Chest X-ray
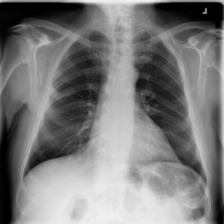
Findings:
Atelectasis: negative
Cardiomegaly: negative
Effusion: negative
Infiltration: negative
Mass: negative
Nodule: negative
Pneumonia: negative
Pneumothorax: negative
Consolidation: negative
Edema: negative
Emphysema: negative
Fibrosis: negative
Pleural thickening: negative
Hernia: negative